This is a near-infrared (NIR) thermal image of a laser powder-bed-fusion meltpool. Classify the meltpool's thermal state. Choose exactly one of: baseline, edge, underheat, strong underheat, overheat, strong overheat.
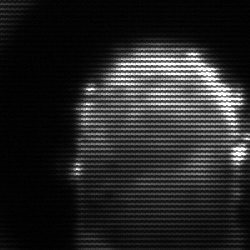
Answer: baseline